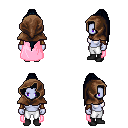
a pixel art fantasy rpg character, female body template, dark elf, purple skin, pink cape, white pants, raven extra-long topknot hairstyle, cloth hood, cloth bracers, black shoes, four views (front, back, left, right), 2x2 character sprite sheet, small pixel art, hard edges, no anti-aliasing